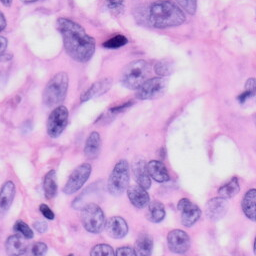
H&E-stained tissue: Skin